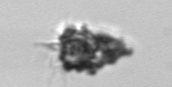
Label: Tintinnopsis